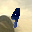
Label: 9